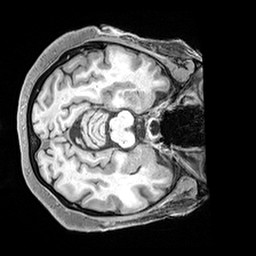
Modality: T1w
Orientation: axial
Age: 71
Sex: female
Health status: healthy
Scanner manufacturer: siemens
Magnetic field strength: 3 T
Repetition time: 2.4 s
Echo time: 0.00217 s